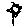
Label: flower